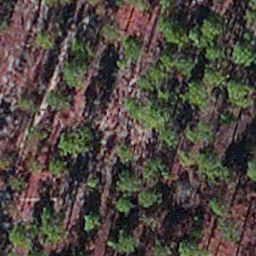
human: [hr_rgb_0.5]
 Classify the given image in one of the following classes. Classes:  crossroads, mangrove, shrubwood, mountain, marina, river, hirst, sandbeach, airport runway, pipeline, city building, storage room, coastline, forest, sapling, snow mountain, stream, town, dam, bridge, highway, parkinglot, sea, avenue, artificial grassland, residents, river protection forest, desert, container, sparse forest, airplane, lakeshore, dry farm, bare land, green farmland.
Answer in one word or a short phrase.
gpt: sapling